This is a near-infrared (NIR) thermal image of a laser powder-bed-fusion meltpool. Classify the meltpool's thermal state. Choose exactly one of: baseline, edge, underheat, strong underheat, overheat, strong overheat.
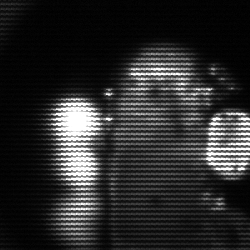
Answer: strong underheat